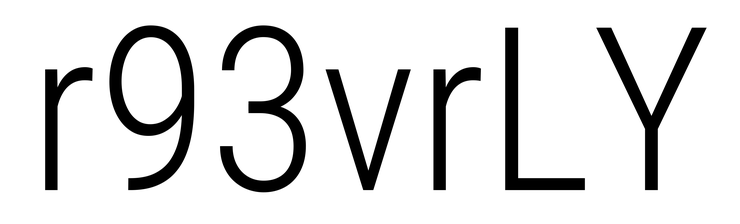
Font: Roboto_Condensed_Light